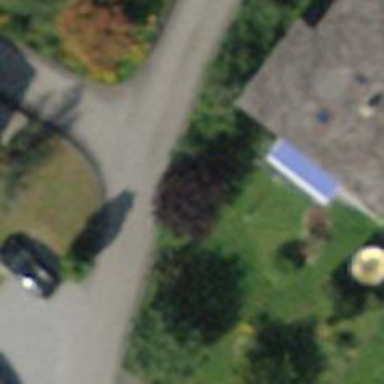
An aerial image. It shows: Smooth asphalt road in residential area.